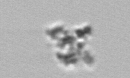
Label: detritus